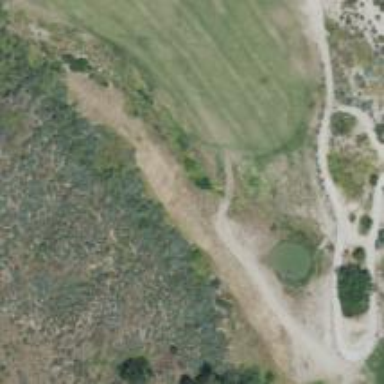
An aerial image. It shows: Path for both roads and golfers.